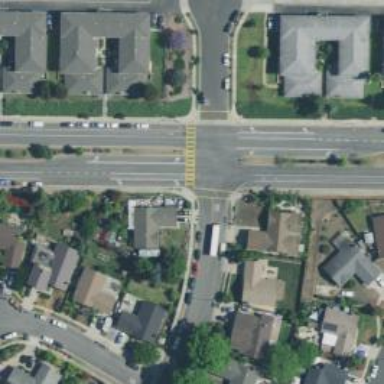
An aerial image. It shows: Marked road crossing.